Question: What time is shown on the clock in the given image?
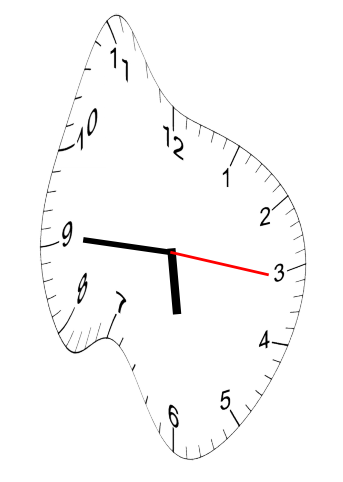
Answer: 05:45:16